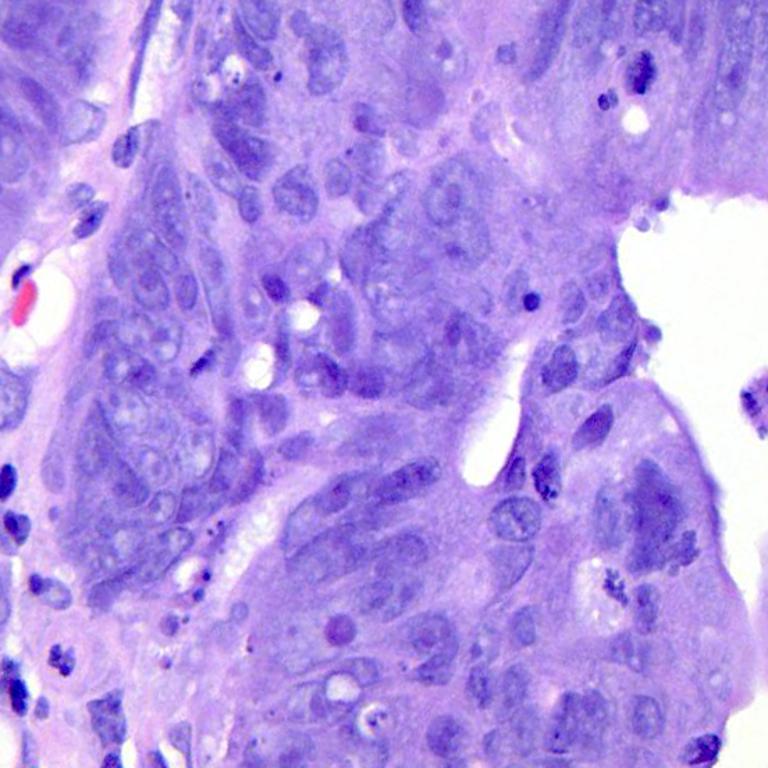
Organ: colon
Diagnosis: adenocarcinomas